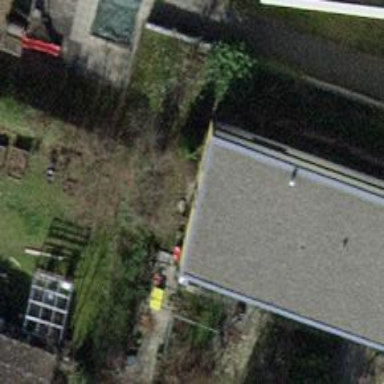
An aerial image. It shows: Building with flat roof.